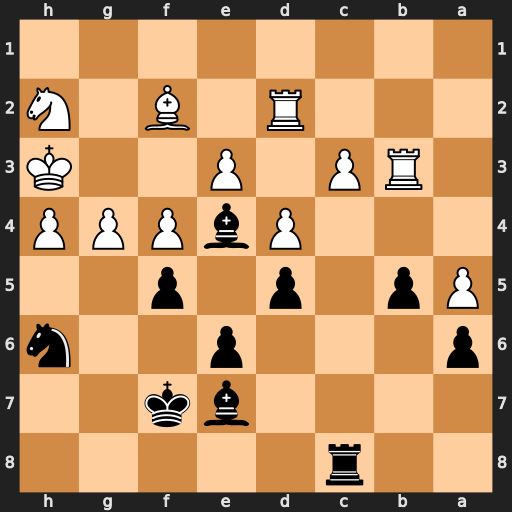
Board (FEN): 2r5/4bk2/p3p2n/Pp1p1p2/3PbPPP/1RP1P2K/3R1B1N/8
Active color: b
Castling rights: -
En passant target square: -
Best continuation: fxg4+ Nxg4 Bf5